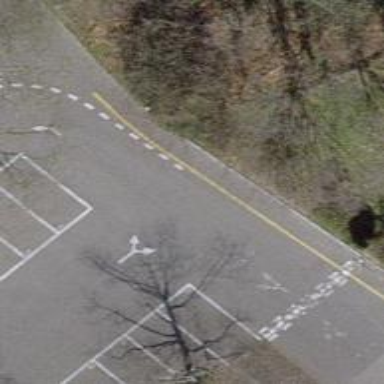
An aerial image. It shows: Asphalt service road.